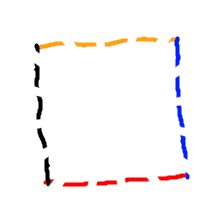
Shape: square